Question: In Visual Studio 2005, my coworker can right click a tab and he has an option "Find in Solution Explorer". I know this is from ReSharper and I'm running ReSharper 5.1 - how do I enable this extra context menu? I also know about the Shift+Alt+L shortcut for the same command but want to add the context menu.
This is what I see when I right click on a tab. The picture below is when I right clicked on a .cs file.

EDIT: Typo in the title.
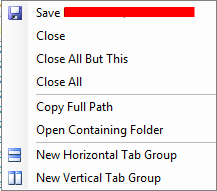
Answer: Tools > Customize... > Toolbars tab > tick Context Menus. Find Other Context Menus > Easy MDI Document Window. Commands tab > ReSharper > ReSharper_LocateInSolutionExplorerAction. Drag it into the menu. Click Close.